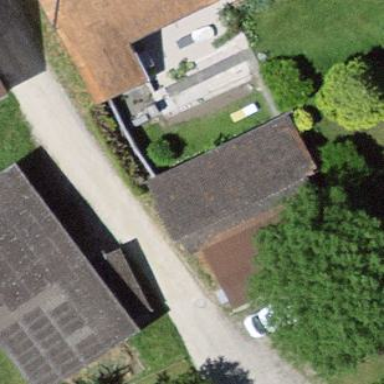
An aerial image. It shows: Barn.